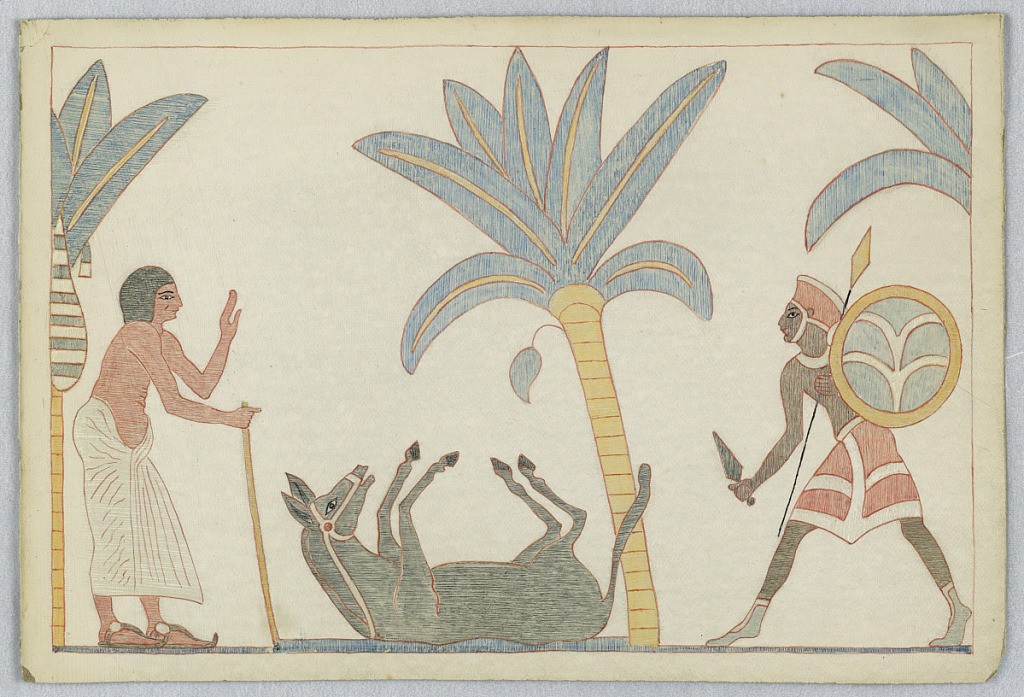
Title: The Old Man and the Ass, Illustration for Aesop's Fables
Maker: Victor Wilbour
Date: ca. 1916
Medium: Pen and red ink, crayon on white board
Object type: Drawing
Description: Ass, center, yling on the ground with his feet in the air under a palm tree. Old man at left, with a cane. Man at right with shield and spear.